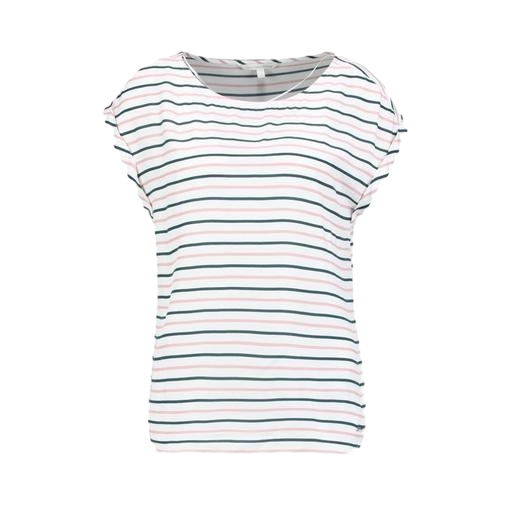
short-sleeve top only macy, cap-sleeved tee, pink striped shortsleeved t-shirt, white background